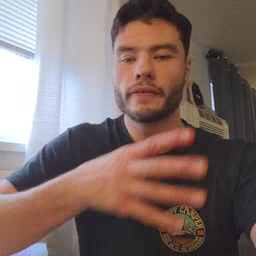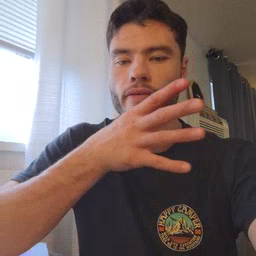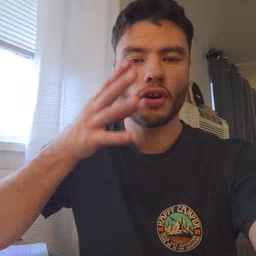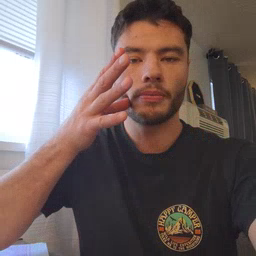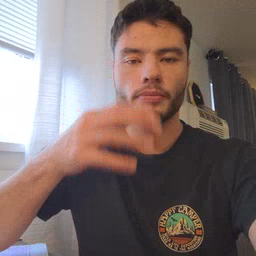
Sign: farm